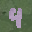
Label: 4